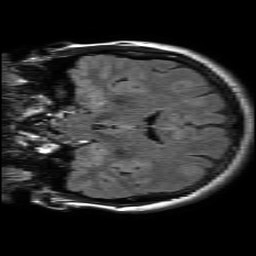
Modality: FLAIR
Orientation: coronal
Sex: female
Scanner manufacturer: philips
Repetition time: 11 s
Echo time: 0.125 s